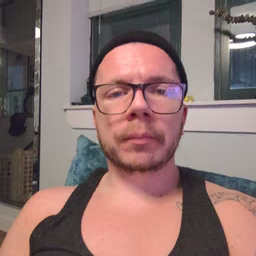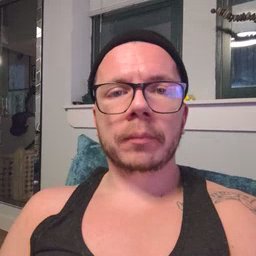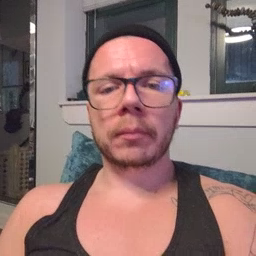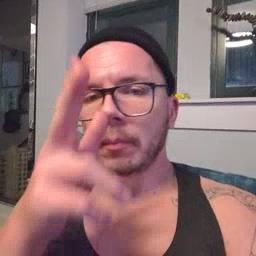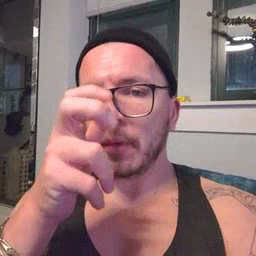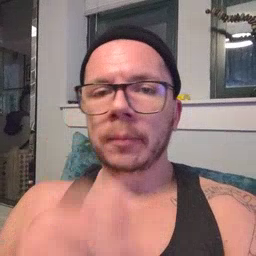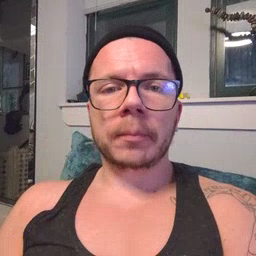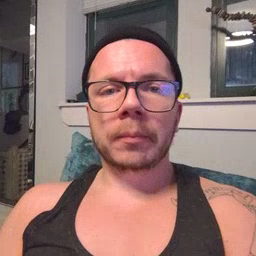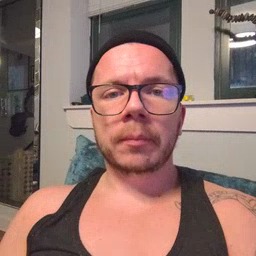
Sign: bug